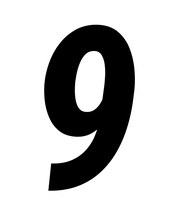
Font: Roboto-Italic_Condensed_Bold_Italic